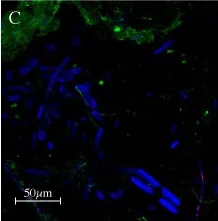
Vertical profiles of biofilm coverage analyzed by PHLIP. Of a biofilm grown on glass slides in natural seawater (Oosterschelde, the Netherlands). , day 25.
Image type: pathology (immunostaining)